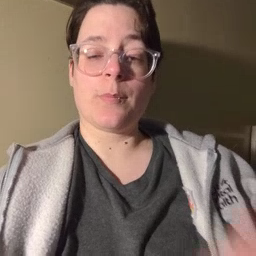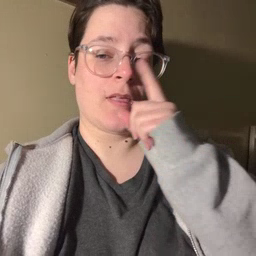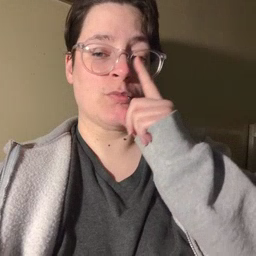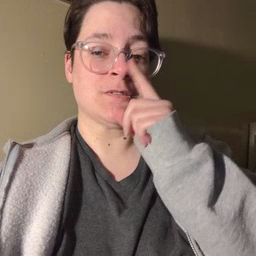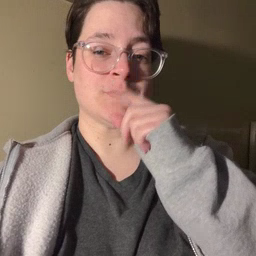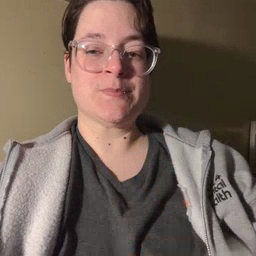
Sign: mouse